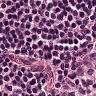
Metastatic tissue present: no